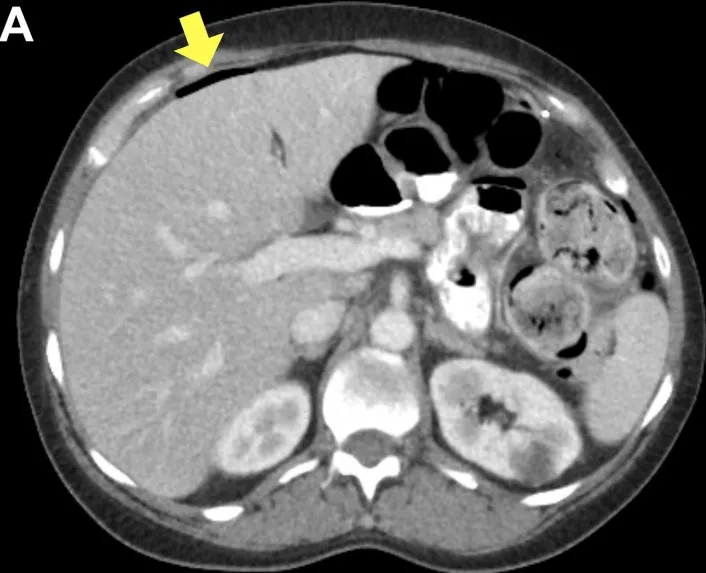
Abdominal computed tomography scan of a 50-year-old female with perforated diverticulitis. Axial image with abdominal free air anterior to the liver (arrow).
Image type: radiology (ct)